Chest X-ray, AP view. Patient: 50 years old, sex M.
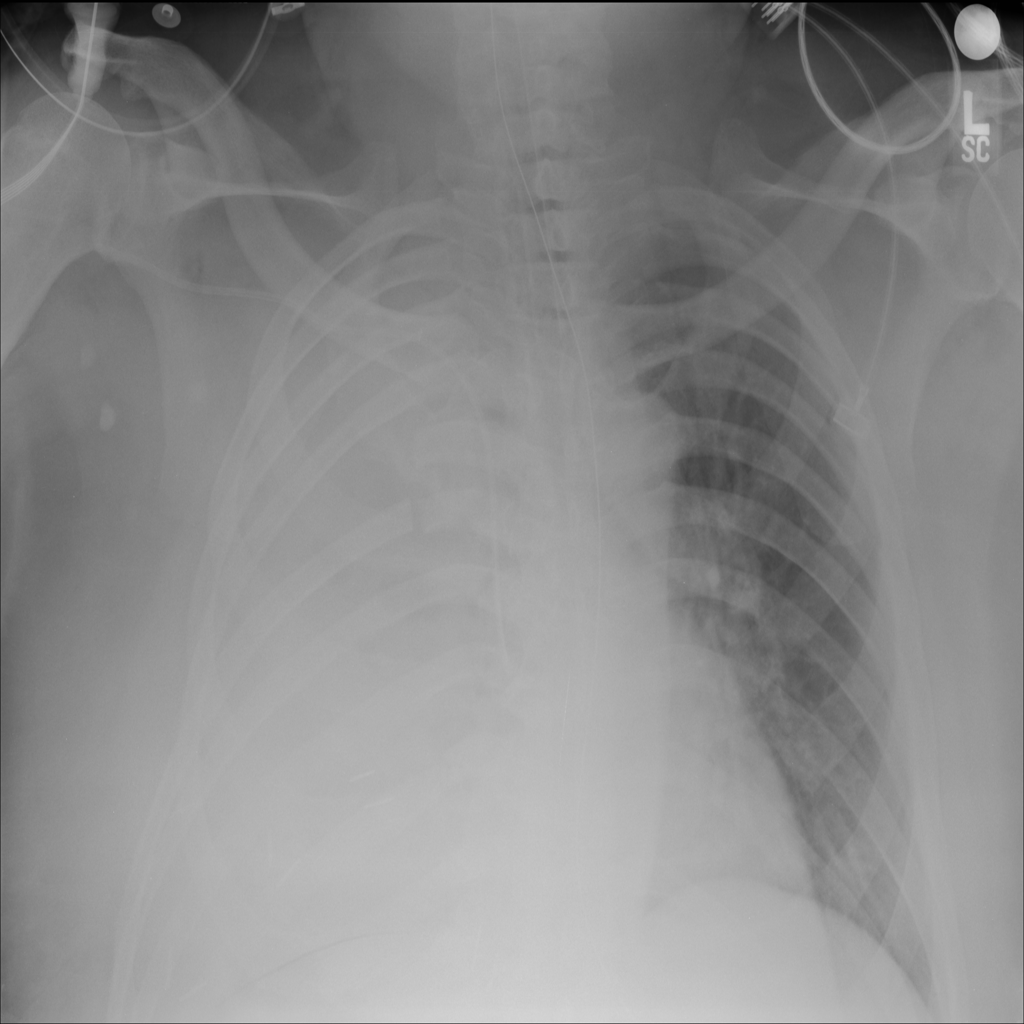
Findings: No Finding